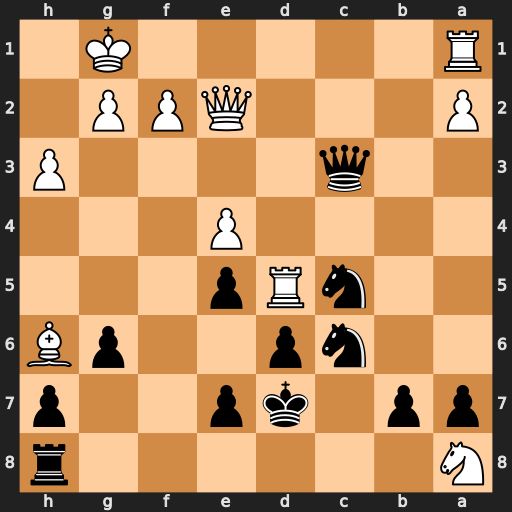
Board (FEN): N6r/pp1kp2p/2np2pB/2nRp3/4P3/2q4P/P3QPP1/R5K1
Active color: b
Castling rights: -
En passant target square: -
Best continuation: Qxa1+ Rd1 Qc3